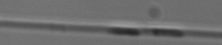
Label: Pseudo-nitzschia